Interaction volume radius: 5 \u00c5
Interaction volume height: 20 \u00c5
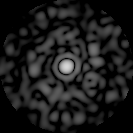
Disorder parameter: 0.8355